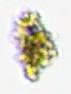
Label: Detritus